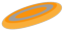
frisbee